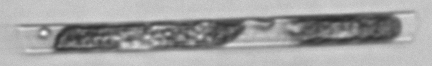
Label: Rhizosolenia